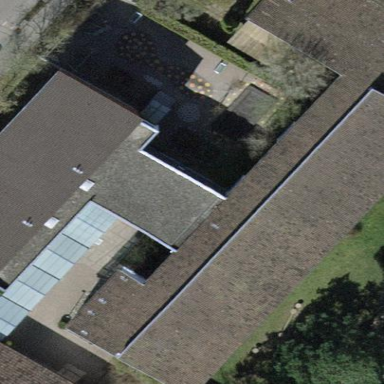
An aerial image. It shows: School building.